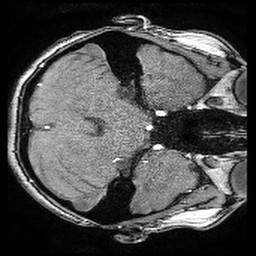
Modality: angio
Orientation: axial
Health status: ill
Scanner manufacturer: philips
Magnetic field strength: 3 T
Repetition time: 0.018 s
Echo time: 0.003454 s